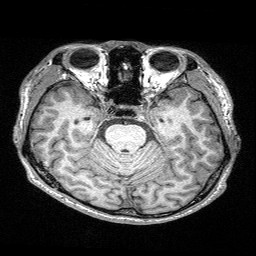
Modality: T1w
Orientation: coronal
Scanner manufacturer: siemens
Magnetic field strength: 3 T
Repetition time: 2.25 s
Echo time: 0.00306 s